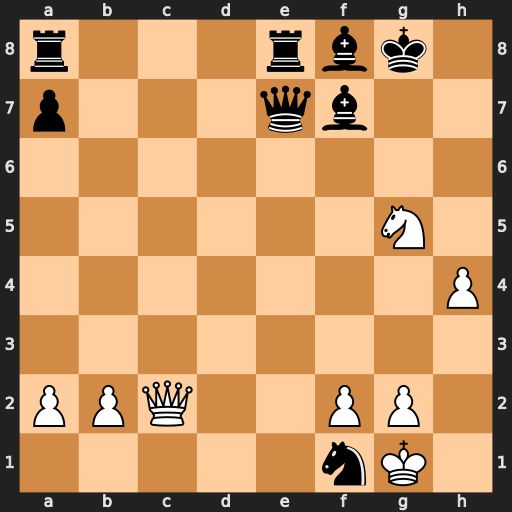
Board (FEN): r3rbk1/p3qb2/8/6N1/7P/8/PPQ2PP1/5nK1
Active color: w
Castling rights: -
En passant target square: -
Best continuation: Qh7#